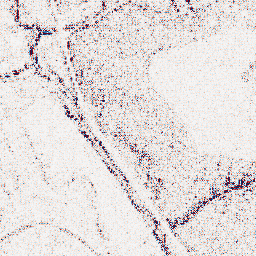
Category: wavelet
Decomposition family: wavelet_biorthogonal
Decomposition parameters: wavelet: bior2.4
level: 1
Upsampling method: quadratic
Upsampling parameters: scale: 8
Upsampling scale: 8